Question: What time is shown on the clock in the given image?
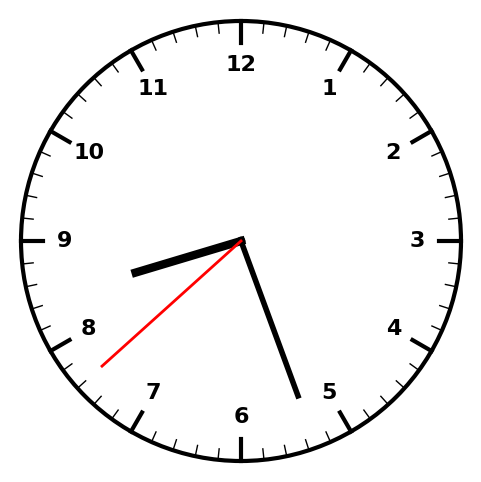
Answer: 08:26:38